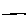
Label: line